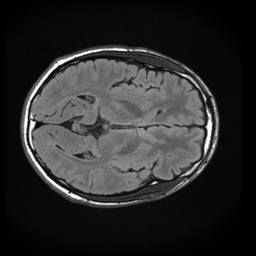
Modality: FLAIR
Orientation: axial
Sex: male
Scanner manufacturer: ge
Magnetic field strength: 3 T
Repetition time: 9 s
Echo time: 0.1216 s